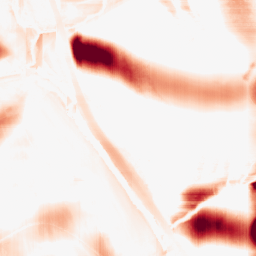
Category: morphological
Decomposition family: rolling_ball
Decomposition parameters: radius: 25
Upsampling method: quintic
Upsampling parameters: scale: 4
Upsampling scale: 4